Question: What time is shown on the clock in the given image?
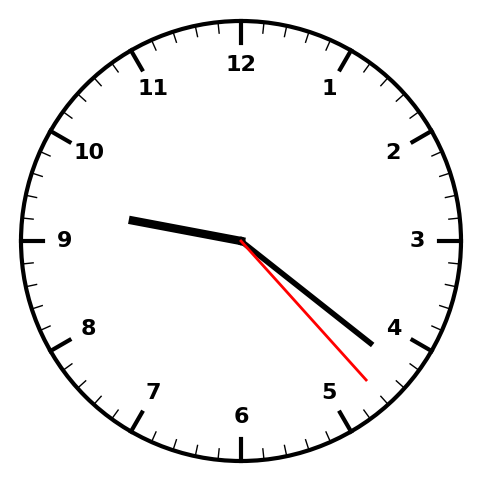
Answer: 09:21:23